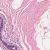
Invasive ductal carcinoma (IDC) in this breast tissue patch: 0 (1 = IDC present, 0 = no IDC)